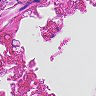
Metastatic tissue present: no